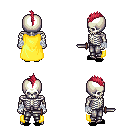
a pixel art fantasy rpg character, male body template, skeleton, yellow cape, metal pants, ruby red mohawk hairstyle, white cloth bandages, black slippers, dagger, four views (front, back, left, right), 2x2 character sprite sheet, small pixel art, hard edges, no anti-aliasing